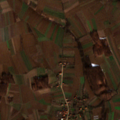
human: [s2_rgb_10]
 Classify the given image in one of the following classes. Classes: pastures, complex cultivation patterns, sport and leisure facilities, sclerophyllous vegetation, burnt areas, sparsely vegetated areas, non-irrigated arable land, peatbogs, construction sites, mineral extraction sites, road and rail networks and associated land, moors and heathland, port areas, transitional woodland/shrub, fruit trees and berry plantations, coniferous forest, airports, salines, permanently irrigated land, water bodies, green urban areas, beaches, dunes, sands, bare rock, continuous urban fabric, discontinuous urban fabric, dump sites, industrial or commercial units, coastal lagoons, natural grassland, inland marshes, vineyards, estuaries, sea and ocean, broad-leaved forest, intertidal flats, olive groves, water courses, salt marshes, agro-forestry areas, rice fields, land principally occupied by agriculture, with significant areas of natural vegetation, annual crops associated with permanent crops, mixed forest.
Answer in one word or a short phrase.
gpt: non-irrigated arable land, complex cultivation patterns, land principally occupied by agriculture, with significant areas of natural vegetation